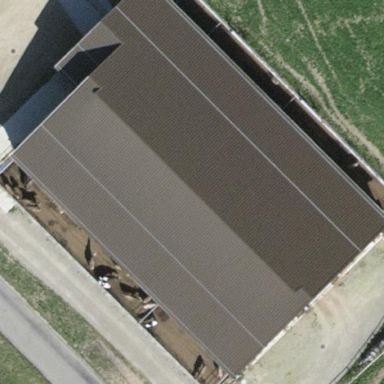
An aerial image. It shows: Farm auxiliary building.